Aerial crown-view tile of a tropical tree (Barro Colorado Island, Panama), acquired 20240813:
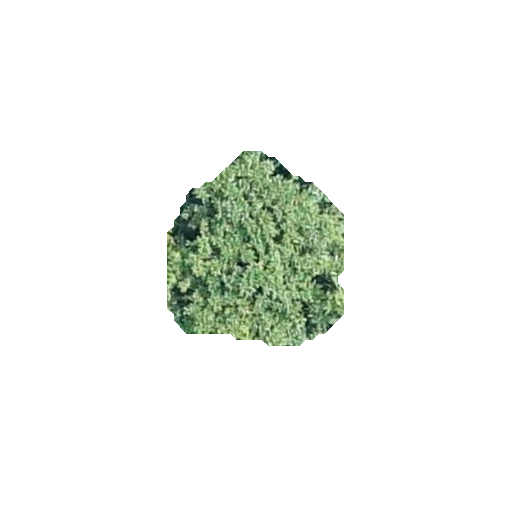
Species: Miconia argentea
GBIF accepted scientific name: Miconia argentea
Crown area: 40.845 m²